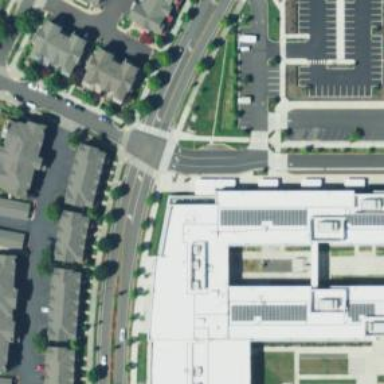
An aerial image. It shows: Part of building.